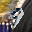
Label: 9